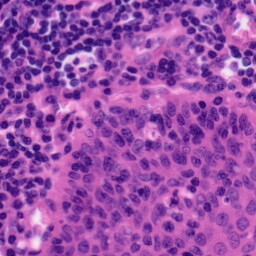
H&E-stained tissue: Tonsil